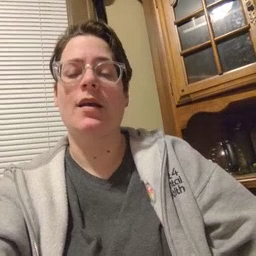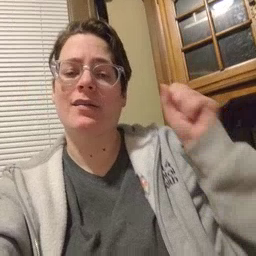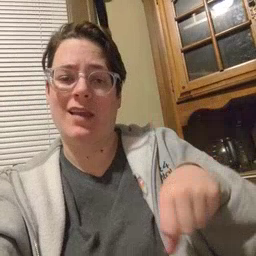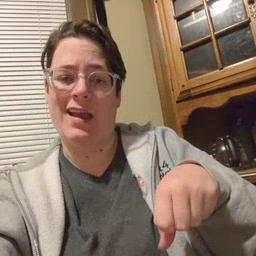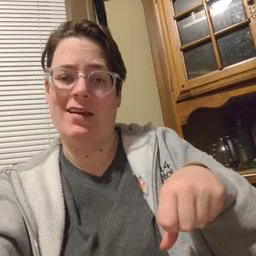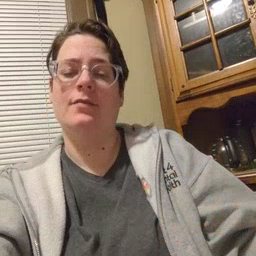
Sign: can